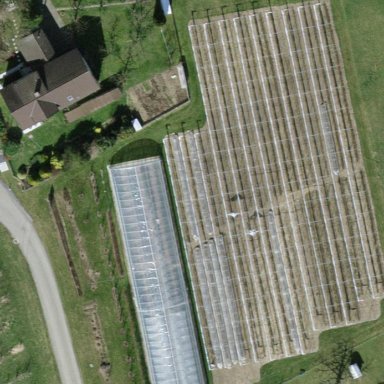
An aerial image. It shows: Area dedicated to greenhouse horticulture.